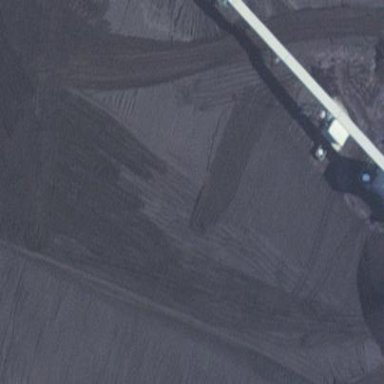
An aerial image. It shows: Heap of something man-made.